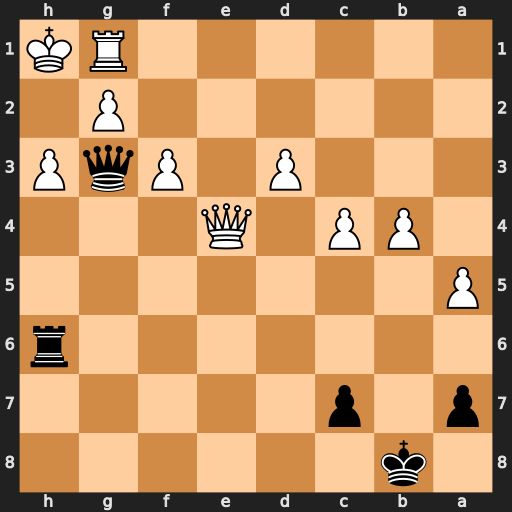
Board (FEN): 1k6/p1p5/7r/P7/1PP1Q3/3P1PqP/6P1/6RK
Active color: b
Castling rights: -
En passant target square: -
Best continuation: Rxh3+ gxh3 Qxh3#